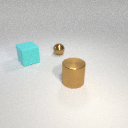
large cyan rubber cube to the left of small brown metal sphere